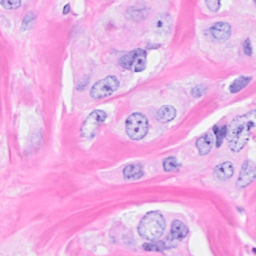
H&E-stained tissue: Breast